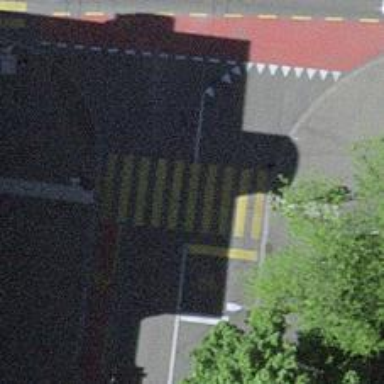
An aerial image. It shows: Road crossing with traffic signals.